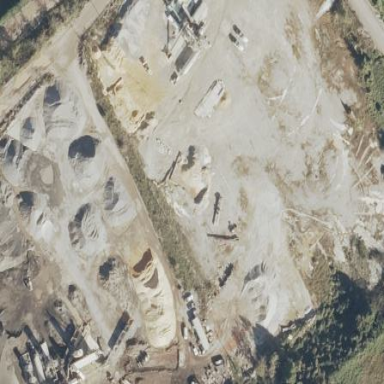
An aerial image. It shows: Industrial area dedicated to concrete plant.